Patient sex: F
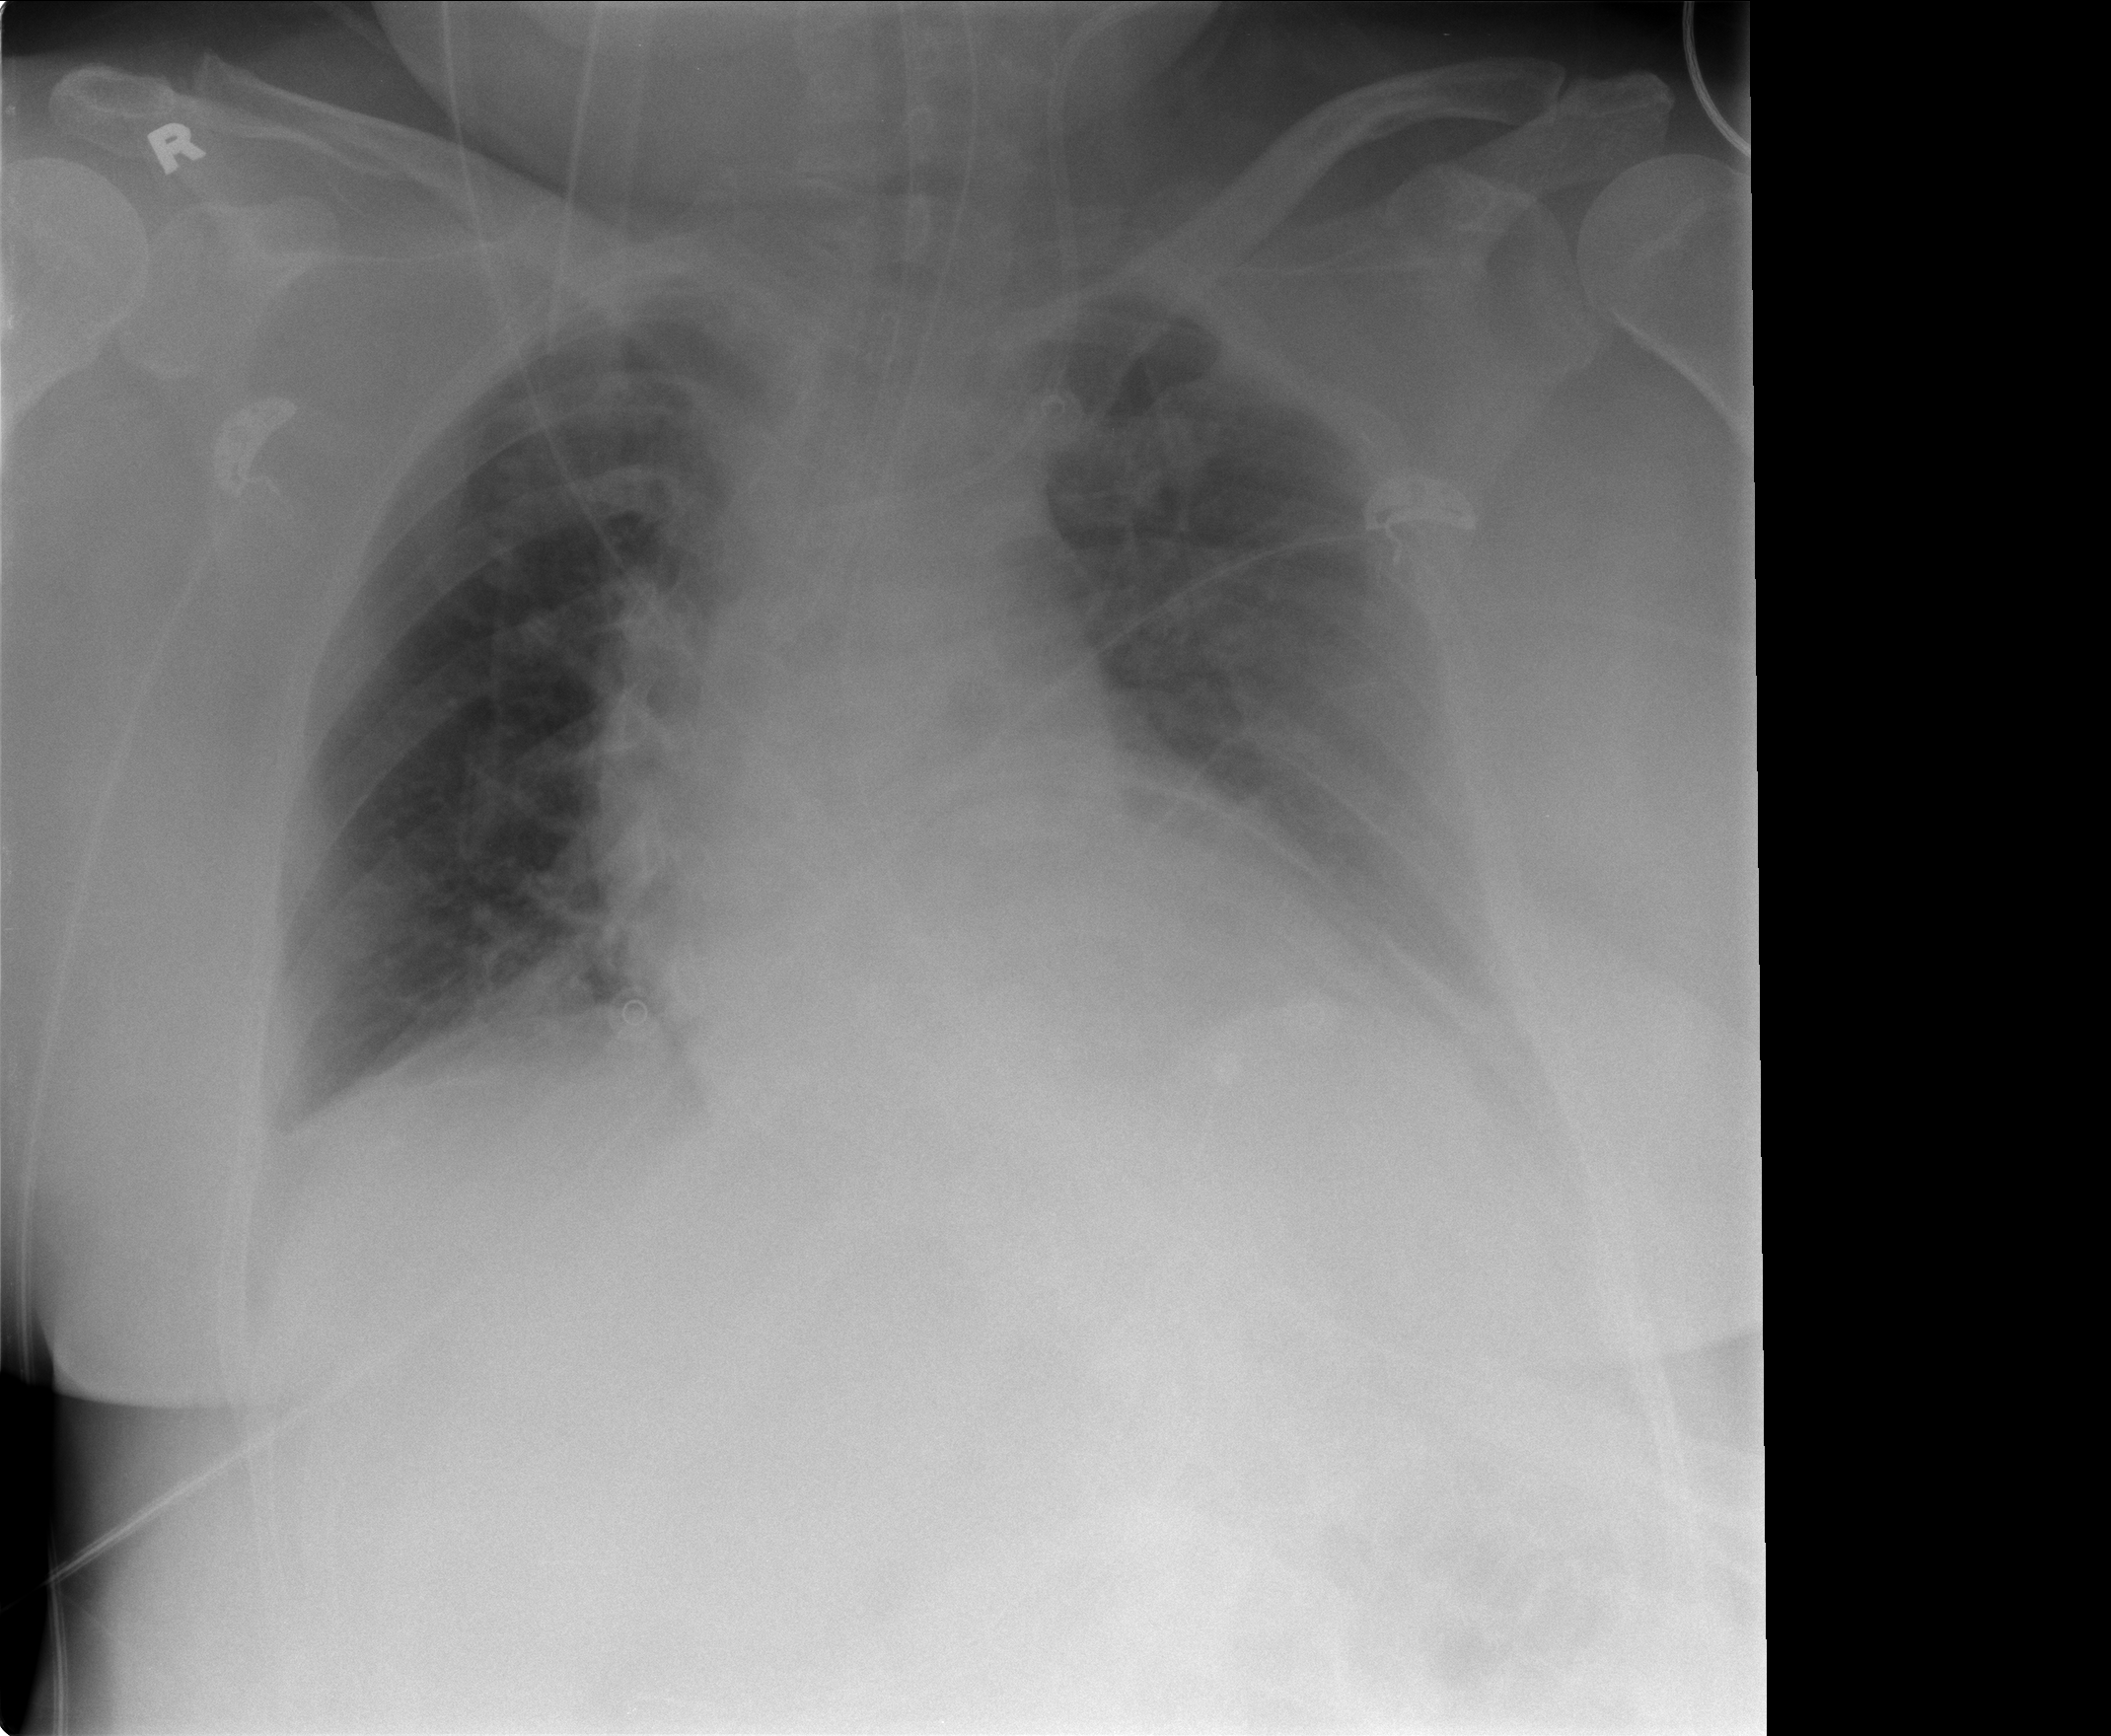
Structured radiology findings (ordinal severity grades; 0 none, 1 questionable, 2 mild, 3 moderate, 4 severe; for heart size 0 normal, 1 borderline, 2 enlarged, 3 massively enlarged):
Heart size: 1
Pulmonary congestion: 0
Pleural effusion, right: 0
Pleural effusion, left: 2
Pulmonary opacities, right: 0
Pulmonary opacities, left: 0
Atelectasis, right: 0
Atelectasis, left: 2